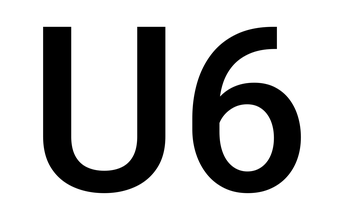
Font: Roboto_Medium